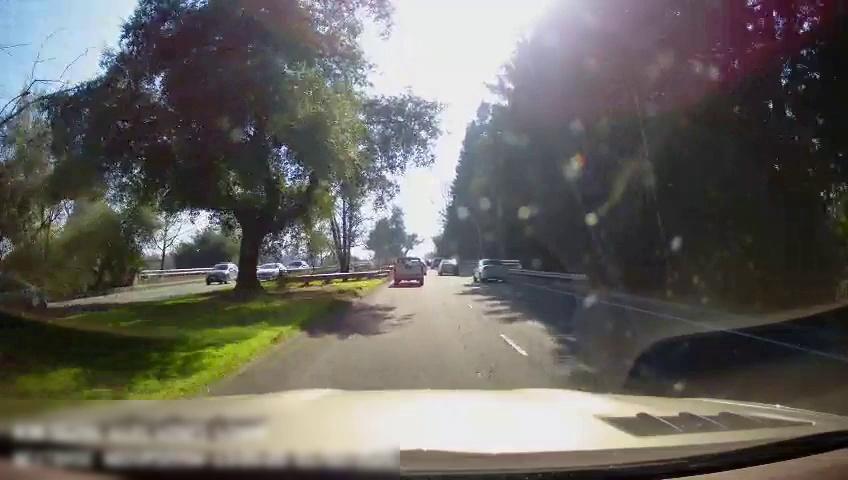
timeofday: Day
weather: Sunny
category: Drivable Space
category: Drivable Space
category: Vehicles | Car
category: Vehicles | Car
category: Vehicles | Car
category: Vehicles | SUV
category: Vehicles | Truck
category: Vehicles | Car
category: Vehicles | Car
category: Vehicles | SUV
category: Lanes | Current Lane
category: Lanes | Alternate Lane